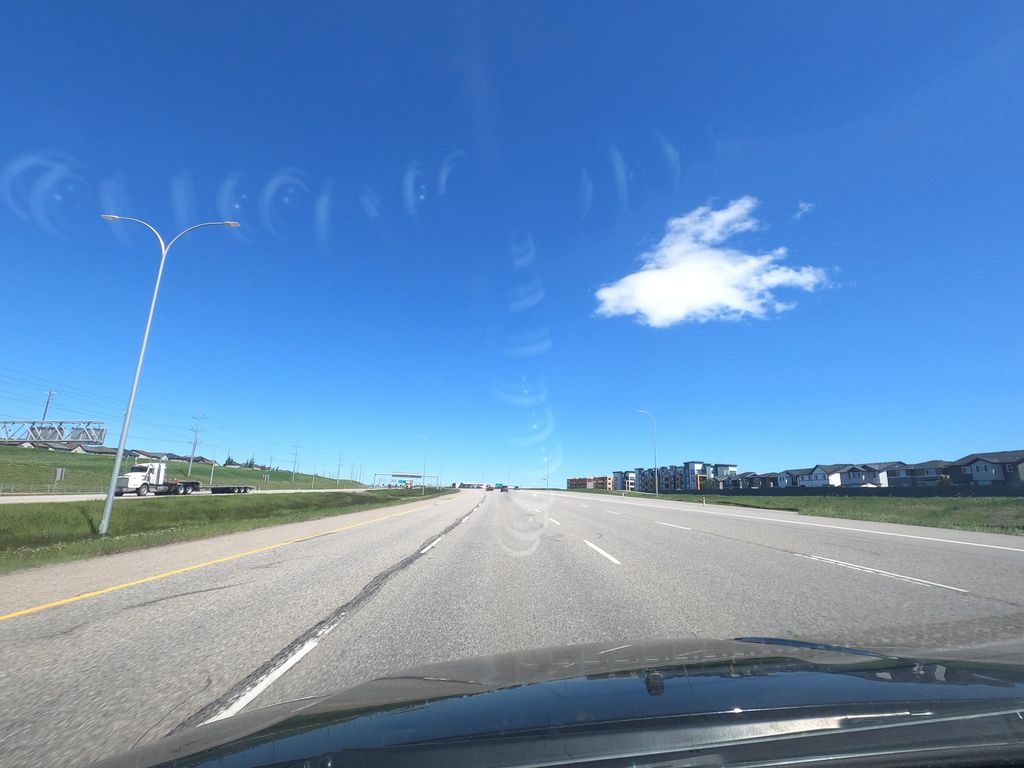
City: calgary